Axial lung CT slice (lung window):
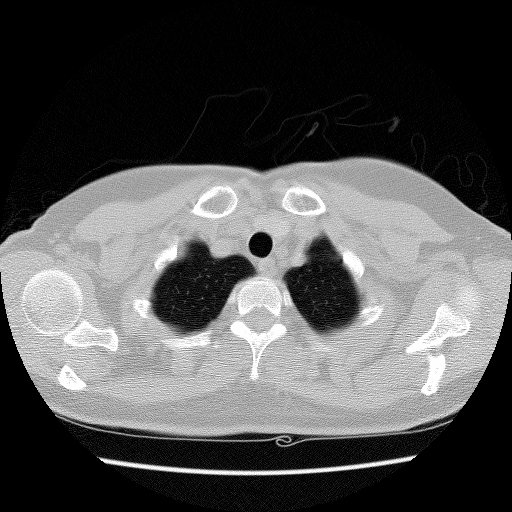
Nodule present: no